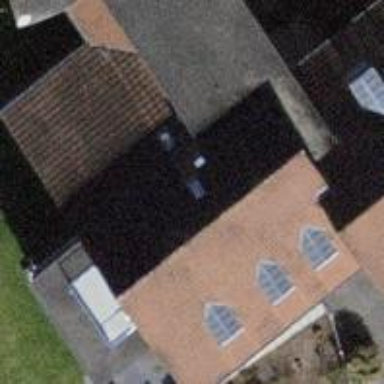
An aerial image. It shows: Building with tile roof.